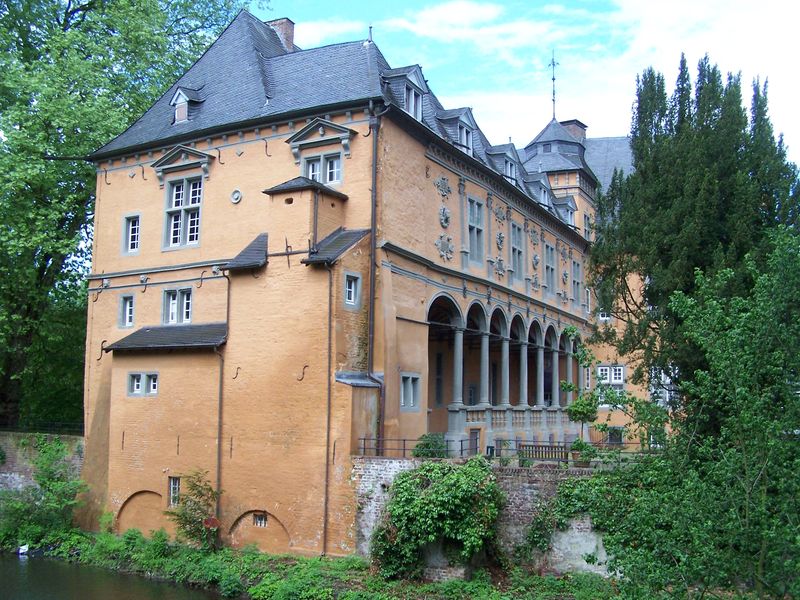
Titel: Schloss Rheydt
Standort: Mönchengladbach-Rheydt (EU - NRW)
Schlagwörter: baum, blau, himmel, wasser, wolken, bäume, grün, ocker, fenster, orange, säulen, dach, gebäude, haus, park, schloss, zaun, beige, architektur, kalt, strauch, wald, schornstein, ranken, relief, bogen, mauer, geländer, langweilig, anbau, foto, erker, gang, burg, arkaden, villa, landhaus, antik, griechisch, rundbögen, graben, aussen, wasserschloss, säulengang, wassergraben, feucht, parl, wasserburg, überladen, fgraben, schwarzes dach, falchdach